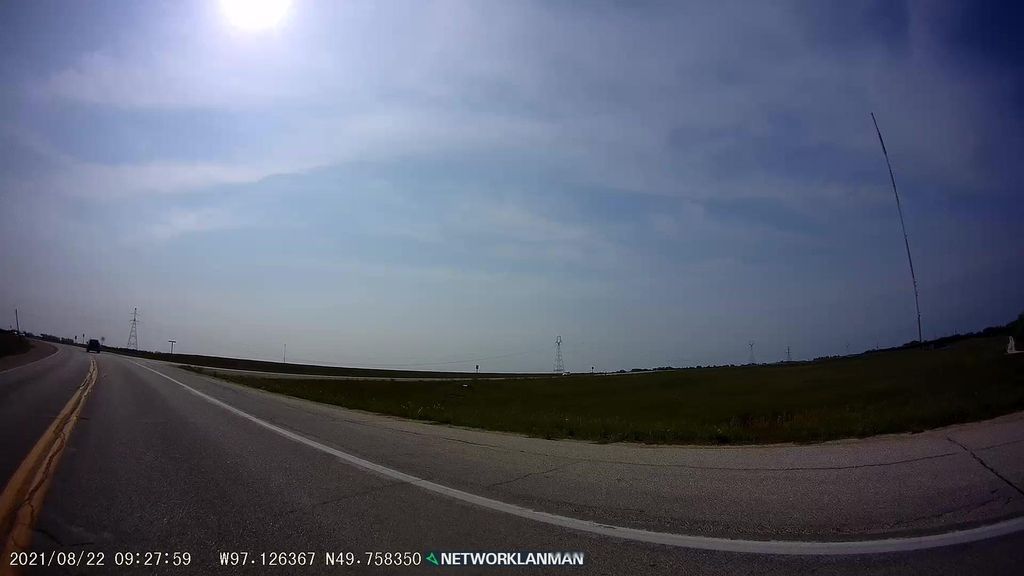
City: winnipeg